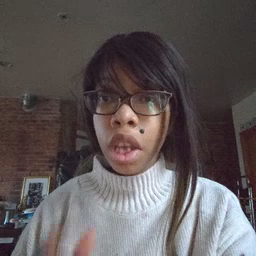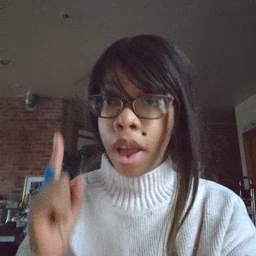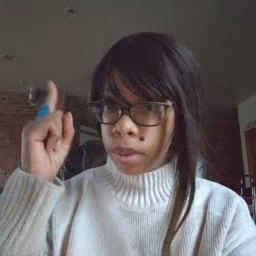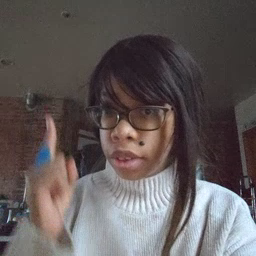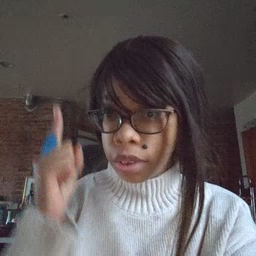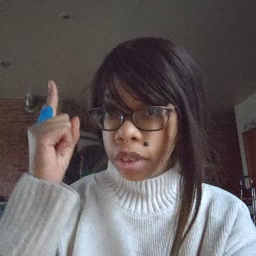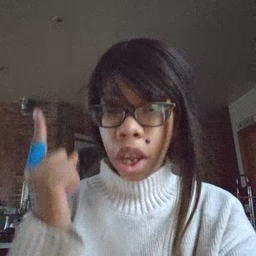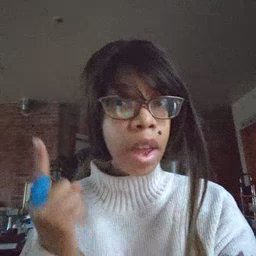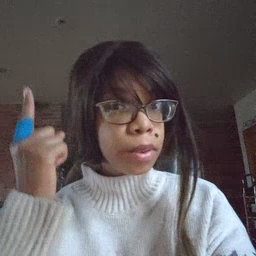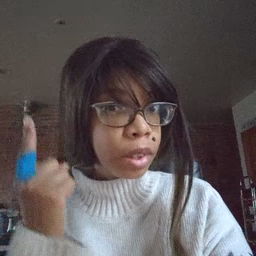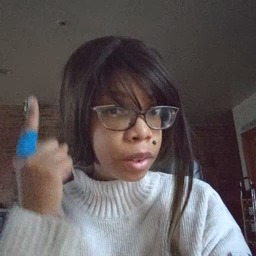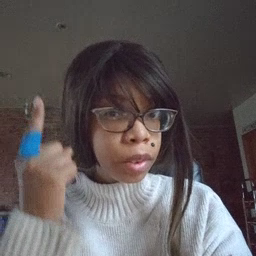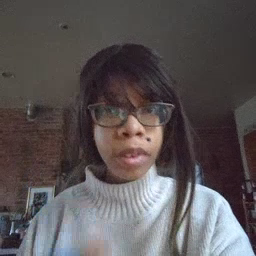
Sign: up